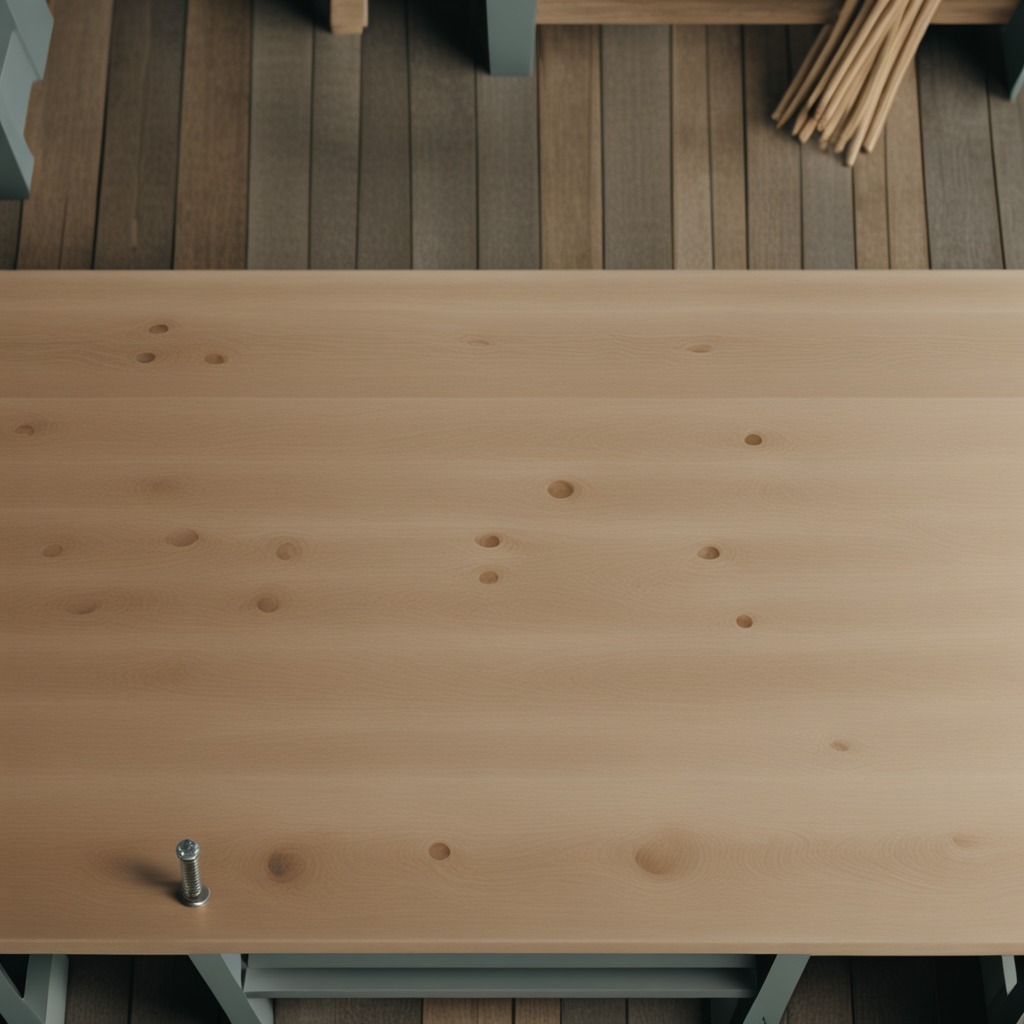
A metal screw is lying on the workbench.